Question: Many people use Excel and exporting into xlsx is unfortunately important.
I want to produce "user friendly data outputs" that have hyperlinks.
How can I produce in R an excel file with 2 columns where the first column will be a hyperlinked (the desired link is specified in the third column). (this is all on demo data)
(in my read dataset and output file,I need about 10 such columns "hyperlink enhanced").
It has to be an excel! HTML will not cut it! (data set is 20k rows and the browser will freeze and scrolling and column freezing is important)
See sample data here:
'''
library(dplyr)
df<-select(iris,Species,Sepal.Length)
library(stringr)
df$hyperlink <-str_c('http://species.org/',df$Species)
> df[49:54,]
Species Sepal.Length hyperlink
49 setosa 5.3 http://species.org/setosa
50 setosa 5.0 http://species.org/setosa
51 versicolor 7.0 http://species.org/versicolor
52 versicolor 6.4 http://species.org/versicolor
53 versicolor 6.9 http://species.org/versicolor
54 versicolor 5.5 http://species.org/versicolor
'''
EDIT:
Ideally, the code would allow making any column in a data.frame a link that is specified by a formula (see the formula in the code where I use the function str_c ). Assume the df has 20+ columns and manually composing it again (for the sake of xlsx should be best avoided).
Solution in xlxs is fine, but potentially looking into other packages (or doing it in Python) is also an option.
It should look like this:

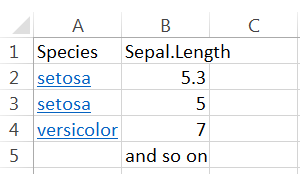
Answer: There is a method in the 'xlsx' package that adds hyperlinks to cells. Here is how you would add hyperlinks using a for loop.
If anyone else knows how to do this without the usage of a for loop (i.e. adding an entire vector as a column of cells) that would be a bit more efficient.
'''
library(xlsx)
wb <- createWorkbook()
sheet1 <- createSheet(wb, "Sheet1")
rows <- createRow(sheet1, seq_along(df$hyperlink))
cells <- createCell(rows, colIndex=1:2) # 2 columns
for (i in seq_along(cells[,1])){
col1 <- cells[[i,1]]
setCellValue(col1, df$Species[i])
addHyperlink(col1,df$hyperlink[i])
col2 <- cells[[i,2]]
setCellValue(col2,df$Sepal.Length[[i]])
}
saveWorkbook(wb, file="workbook.xlsx") # Add your file path here
'''